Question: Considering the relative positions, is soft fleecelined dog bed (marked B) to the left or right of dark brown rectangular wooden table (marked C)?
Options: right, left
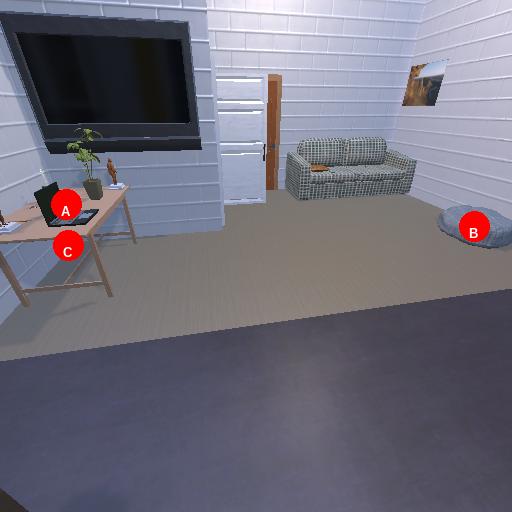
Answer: right